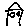
Label: house